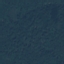
Land use / land cover: Forest